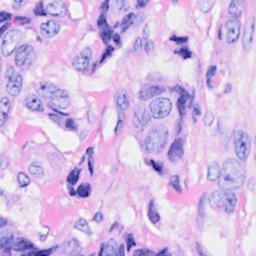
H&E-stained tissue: Breast